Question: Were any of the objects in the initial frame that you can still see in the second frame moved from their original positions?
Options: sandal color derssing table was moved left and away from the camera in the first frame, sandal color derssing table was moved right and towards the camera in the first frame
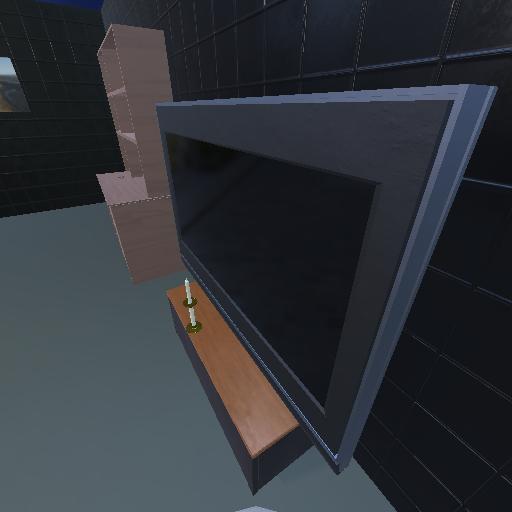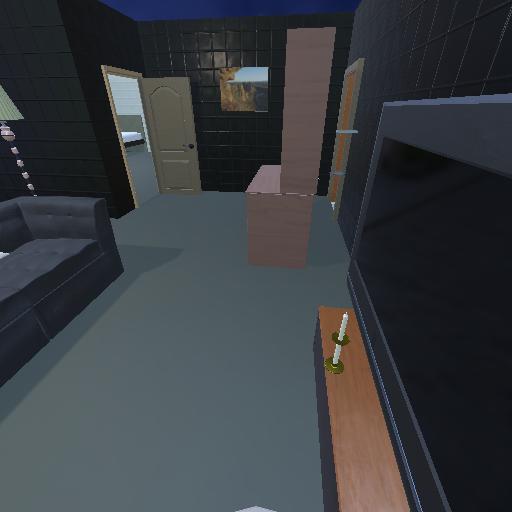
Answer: sandal color derssing table was moved left and away from the camera in the first frame